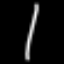
Label: line